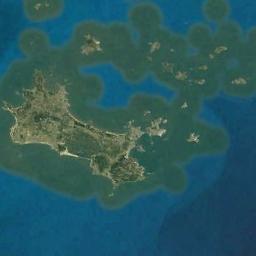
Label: island